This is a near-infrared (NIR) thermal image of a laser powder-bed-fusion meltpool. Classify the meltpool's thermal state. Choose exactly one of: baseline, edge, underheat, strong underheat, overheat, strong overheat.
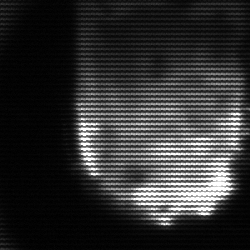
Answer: baseline